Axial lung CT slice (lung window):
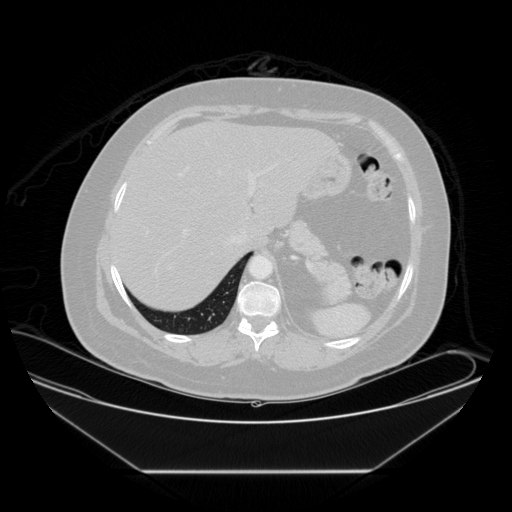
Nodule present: no